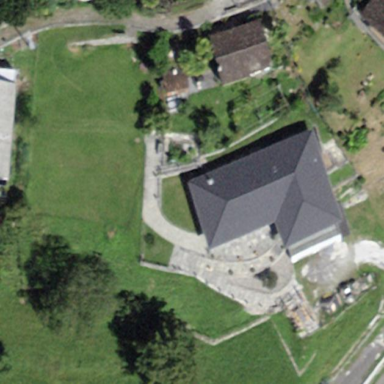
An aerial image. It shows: Detached building.